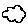
Label: cloud